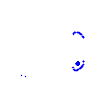
Particle: pion